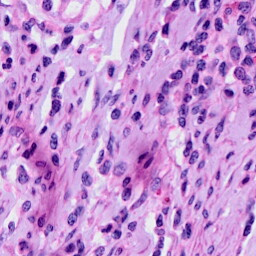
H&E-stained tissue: Cervix